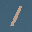
Label: 1